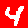
Digit: 4